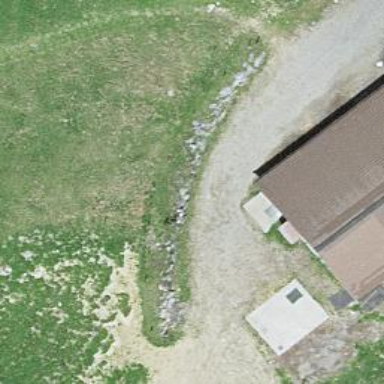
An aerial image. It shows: Path with grass surface and grade 5 track.